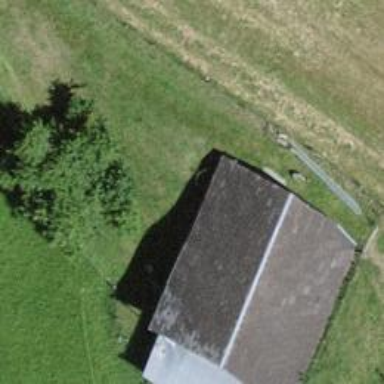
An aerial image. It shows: Farm building.